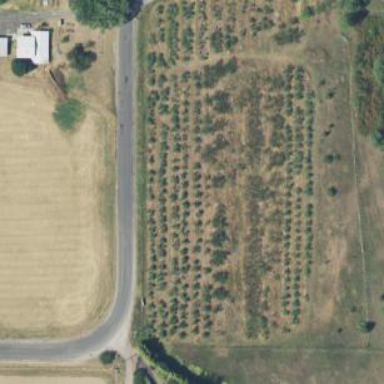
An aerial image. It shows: Orchard.